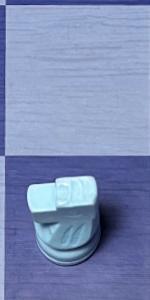
Label: Knight_White